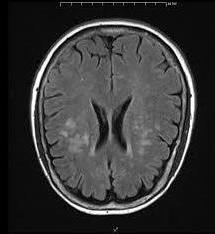
Label: notumor